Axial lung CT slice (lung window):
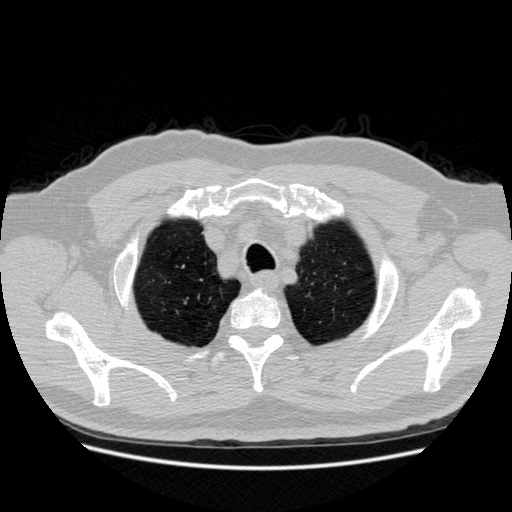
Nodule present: no